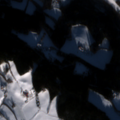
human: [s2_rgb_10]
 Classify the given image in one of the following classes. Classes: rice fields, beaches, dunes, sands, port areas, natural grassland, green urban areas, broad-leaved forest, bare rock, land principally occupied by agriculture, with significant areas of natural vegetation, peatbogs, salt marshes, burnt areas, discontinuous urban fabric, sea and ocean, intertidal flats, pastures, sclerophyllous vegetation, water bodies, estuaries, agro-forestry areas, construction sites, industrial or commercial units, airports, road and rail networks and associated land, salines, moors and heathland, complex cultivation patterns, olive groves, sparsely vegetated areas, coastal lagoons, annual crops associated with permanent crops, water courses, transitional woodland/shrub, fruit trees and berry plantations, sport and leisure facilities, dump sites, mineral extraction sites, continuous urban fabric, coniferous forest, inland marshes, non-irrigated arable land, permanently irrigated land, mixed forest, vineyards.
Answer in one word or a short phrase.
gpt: pastures, complex cultivation patterns, coniferous forest, mixed forest